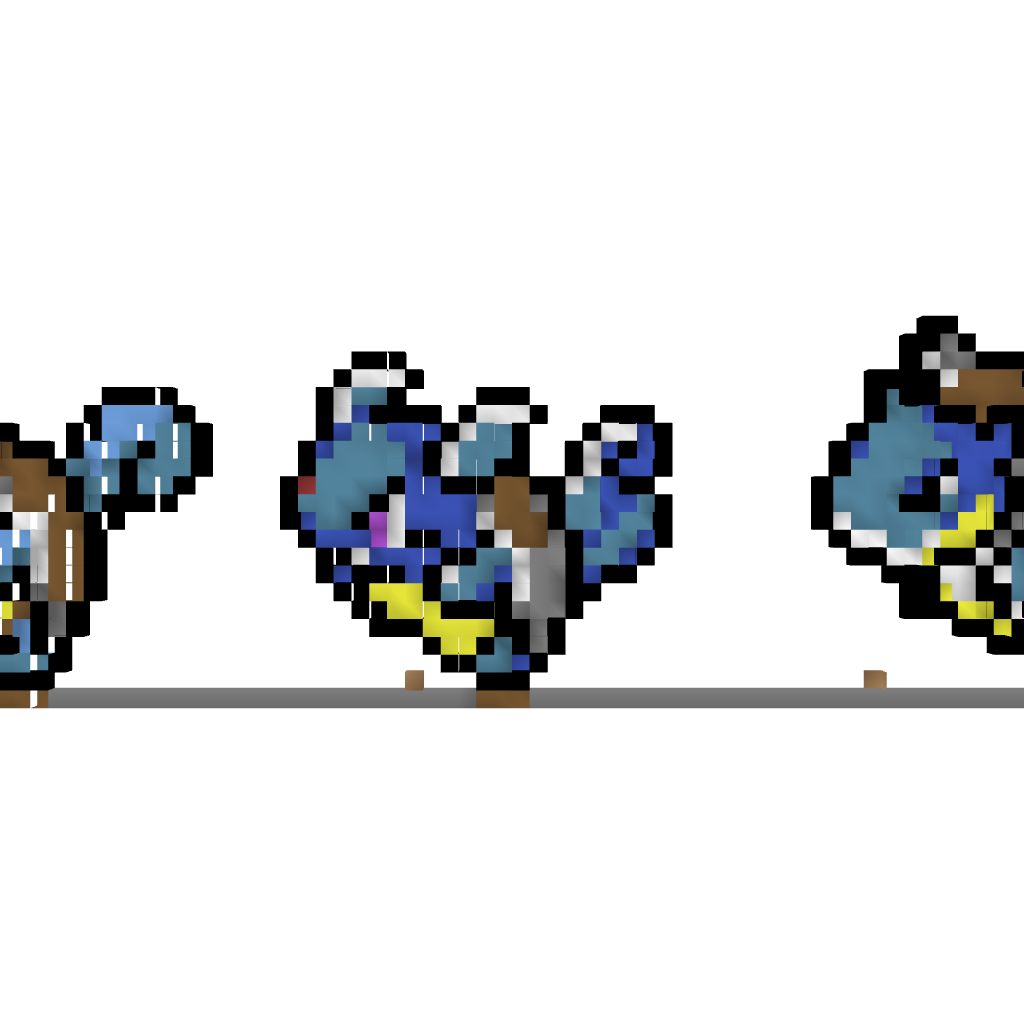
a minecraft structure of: Squirtle Wartortle and Blastoise Pixel Art bad low quality